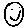
Label: smiley face